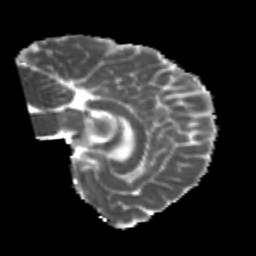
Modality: MD
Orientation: sagittal
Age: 23
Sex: male
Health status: healthy
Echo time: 0.074 s